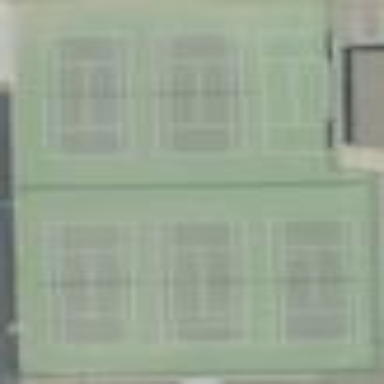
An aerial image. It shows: Tennis court in leisure pitch.